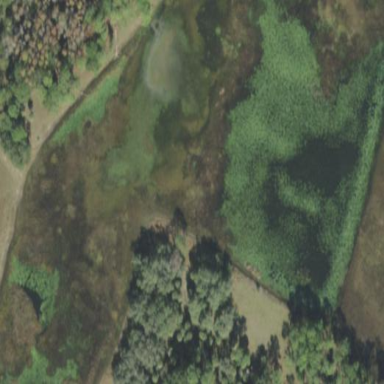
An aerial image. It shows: Serene pond surrounded by nature.